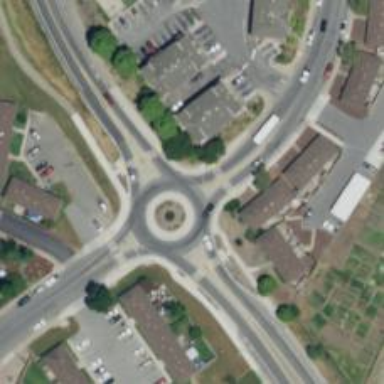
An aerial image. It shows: Tertiary road that leads to roundabout.